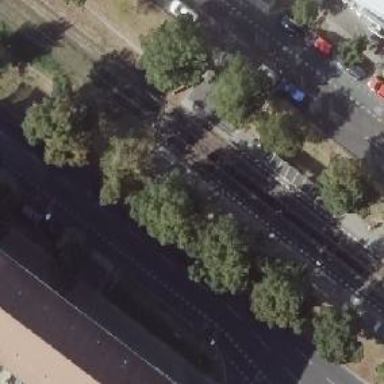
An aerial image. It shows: Tram stop.